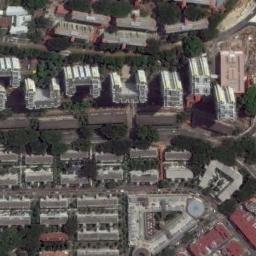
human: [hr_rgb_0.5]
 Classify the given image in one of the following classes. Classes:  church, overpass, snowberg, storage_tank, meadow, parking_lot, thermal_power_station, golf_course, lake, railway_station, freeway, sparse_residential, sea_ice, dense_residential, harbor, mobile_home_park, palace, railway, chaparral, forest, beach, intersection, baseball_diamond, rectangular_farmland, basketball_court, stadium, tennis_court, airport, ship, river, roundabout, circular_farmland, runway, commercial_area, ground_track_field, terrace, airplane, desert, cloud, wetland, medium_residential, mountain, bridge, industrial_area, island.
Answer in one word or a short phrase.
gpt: commercial_area